Question: I need a VBA for the whole column B and A says that
if Value of Cell B2 did not change then A2 value will be the same
if B2 value is changed then A2 value will increase by one

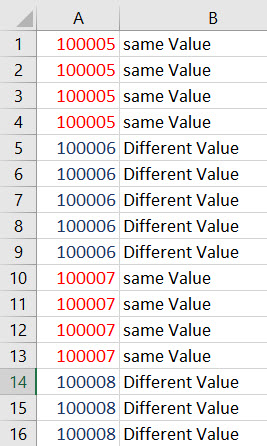
Answer: Use this formula.
Put your staring number in A1.
Put this in A2:
'''
=IF(B2<>B1,A1+1,A1)
'''
And copy down.
<URL>